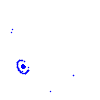
Particle: electron